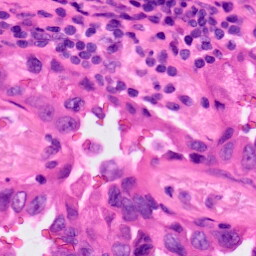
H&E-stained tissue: Lung